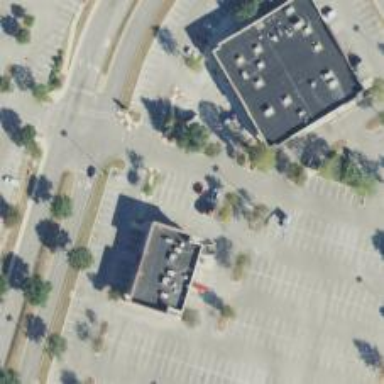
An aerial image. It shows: Retail building.